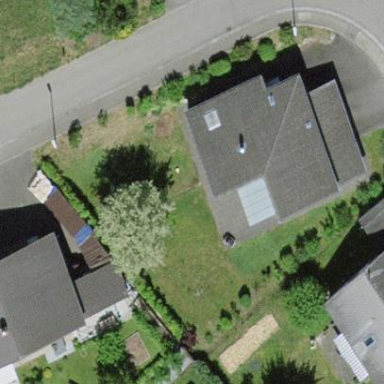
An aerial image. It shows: Simple house.